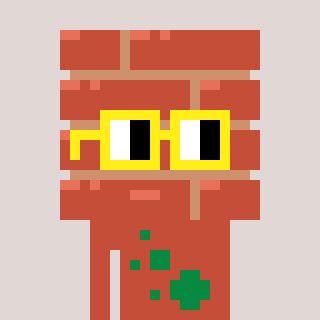
a pixel art character with square yellow glasses, a wall-shaped head and a rust-colored body on a warm background